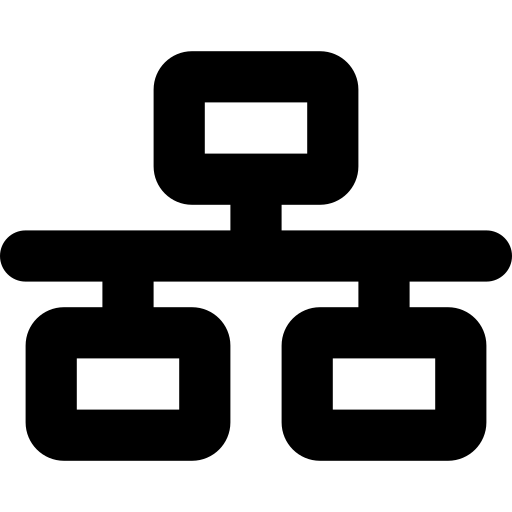
Tags: icon, FontAwesome, fa-icon, solid, network, wired